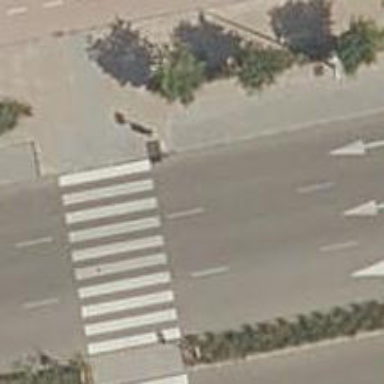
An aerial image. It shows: Uncontrolled crossing on the road.